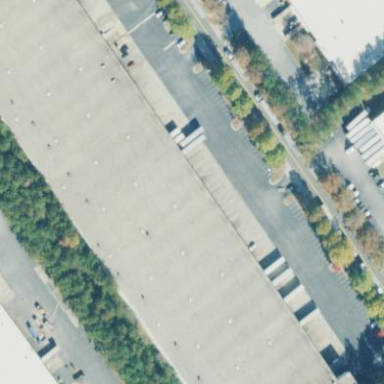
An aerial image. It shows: Warehouse building.